Question: Please look at the image below !!

So in this image... You can see a pop-up from the bottom which gives the user 3 options when he 'taps' the 'Camera' button.
What is that view ? Is it a modal view controller which gets dismissed when an option is selected ?
! I have one more question on this, but StackOverflow would love it if I could edit the question rather than putting up a new one.
So yes.. The option "Take Photo" uses the UIImagePickerController, and the "Cancel" button is the resignFirstResponder... What about "Choose From Library" ? How do I access the photos in the iphone photo library ? Any sample code ?
Thanks !
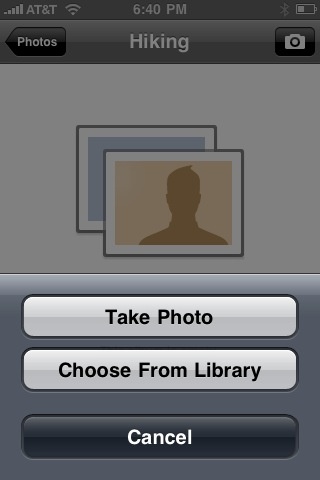
Answer: <URL>